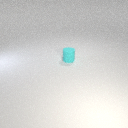
small cyan rubber cylinder